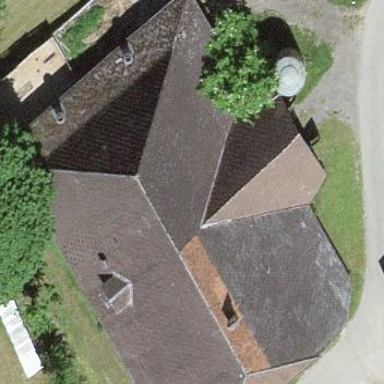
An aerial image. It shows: Farm building.